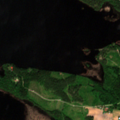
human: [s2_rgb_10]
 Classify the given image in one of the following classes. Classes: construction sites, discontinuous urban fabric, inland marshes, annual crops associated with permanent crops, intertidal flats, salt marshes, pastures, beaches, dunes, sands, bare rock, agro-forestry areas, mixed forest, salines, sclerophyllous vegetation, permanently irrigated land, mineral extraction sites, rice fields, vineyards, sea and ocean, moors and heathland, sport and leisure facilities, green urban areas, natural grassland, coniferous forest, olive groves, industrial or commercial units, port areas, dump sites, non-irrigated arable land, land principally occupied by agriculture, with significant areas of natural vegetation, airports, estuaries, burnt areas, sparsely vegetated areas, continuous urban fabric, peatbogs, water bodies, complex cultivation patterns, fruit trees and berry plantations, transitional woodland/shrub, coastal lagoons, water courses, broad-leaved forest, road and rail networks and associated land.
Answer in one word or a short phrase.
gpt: mixed forest, inland marshes, water bodies